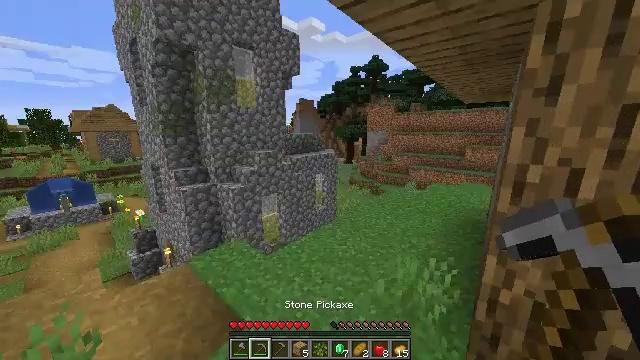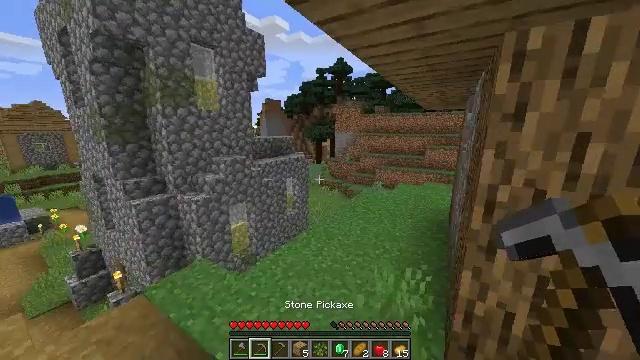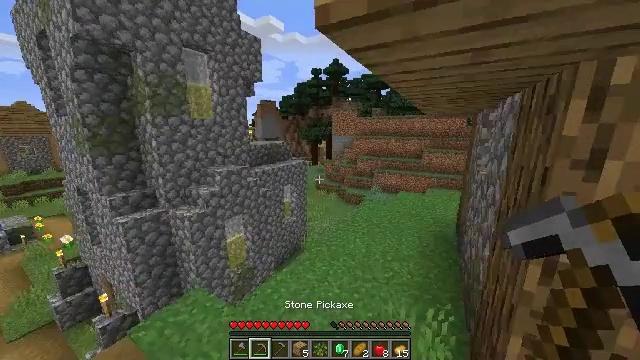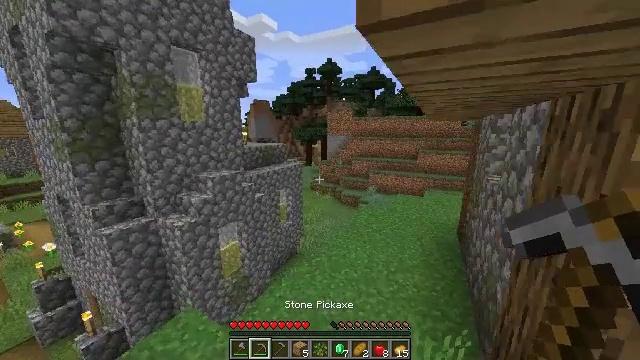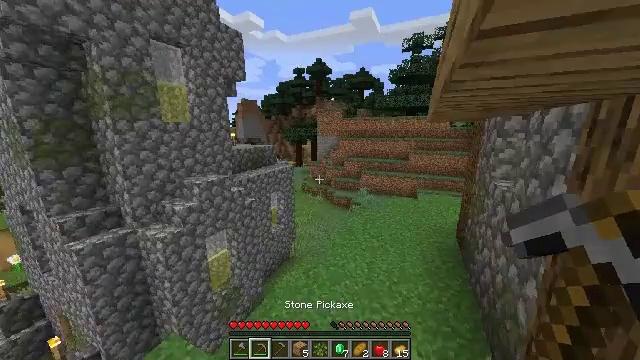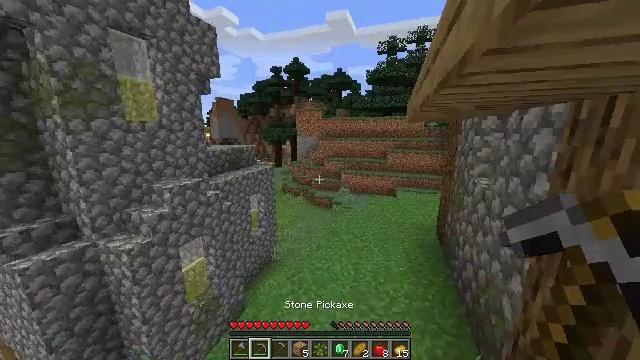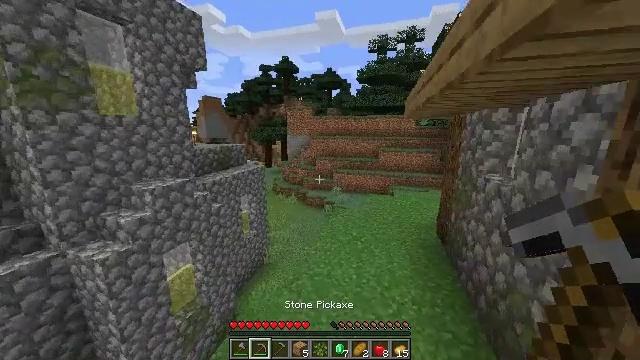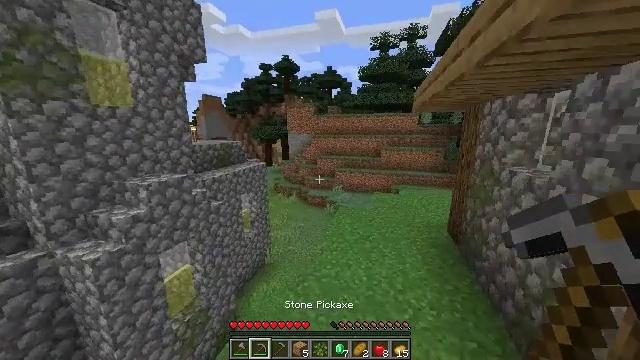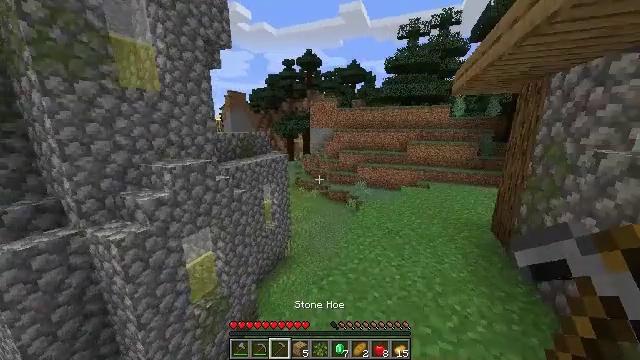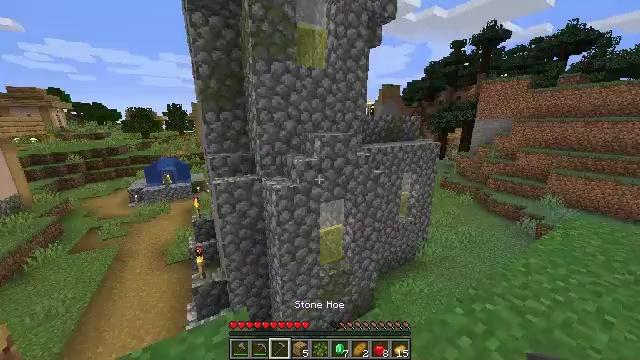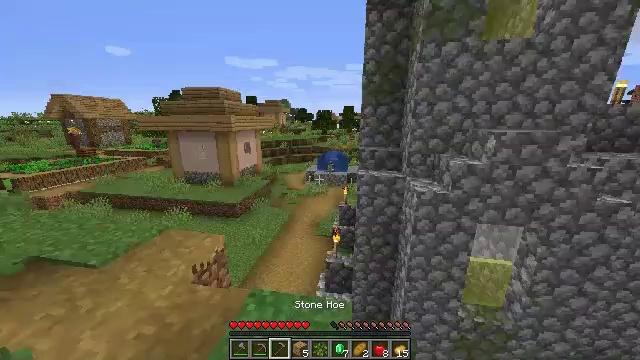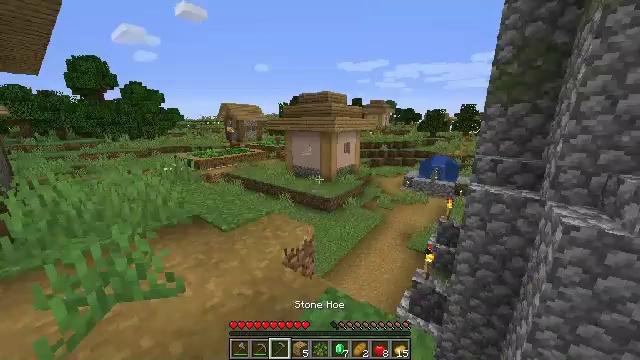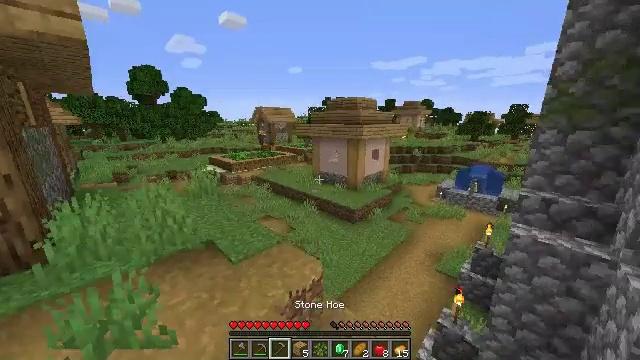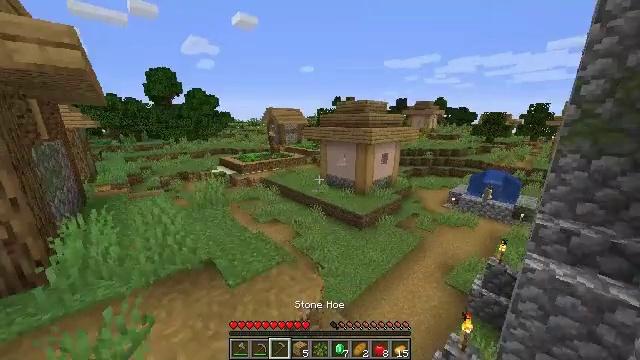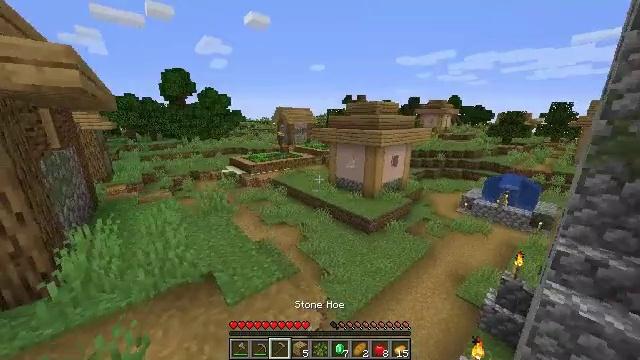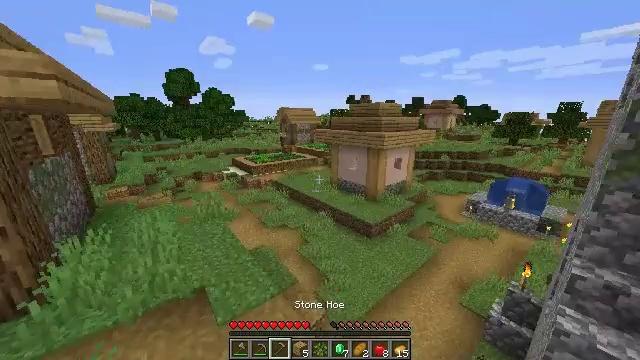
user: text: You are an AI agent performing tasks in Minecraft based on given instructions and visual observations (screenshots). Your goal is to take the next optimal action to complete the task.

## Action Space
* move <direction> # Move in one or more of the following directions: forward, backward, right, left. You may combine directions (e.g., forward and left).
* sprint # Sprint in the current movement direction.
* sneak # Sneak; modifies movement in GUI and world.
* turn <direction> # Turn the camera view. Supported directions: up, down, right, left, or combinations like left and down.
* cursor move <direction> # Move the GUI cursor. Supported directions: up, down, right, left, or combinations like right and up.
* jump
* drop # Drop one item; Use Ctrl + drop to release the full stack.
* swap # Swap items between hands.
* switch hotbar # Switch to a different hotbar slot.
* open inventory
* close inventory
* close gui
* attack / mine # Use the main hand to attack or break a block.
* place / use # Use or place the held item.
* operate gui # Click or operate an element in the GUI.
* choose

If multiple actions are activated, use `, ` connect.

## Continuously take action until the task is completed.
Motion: motion action
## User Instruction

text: Break the composter to recycle it.
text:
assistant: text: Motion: move forward, sprint, turn right, jump
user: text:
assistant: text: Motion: move forward, sprint, turn right, jump
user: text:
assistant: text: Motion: move forward, sprint, turn right, jump
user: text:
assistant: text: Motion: move forward, sprint, turn right, jump
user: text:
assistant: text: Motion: move forward, sprint, turn right, jump
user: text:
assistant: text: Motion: move forward, sprint, turn right, jump
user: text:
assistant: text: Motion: move forward, sprint, jump
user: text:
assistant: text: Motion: move forward, sprint, turn left, jump
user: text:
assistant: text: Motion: move forward, sprint, turn left and down, jump
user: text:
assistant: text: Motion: move forward, sprint, turn left, jump
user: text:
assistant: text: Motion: move forward, sprint, turn left, jump
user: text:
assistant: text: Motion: move forward and move left, sprint, turn left, jump
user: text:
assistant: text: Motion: move forward and move left, sprint, turn left, jump
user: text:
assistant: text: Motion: move forward and move left, sprint, turn left, jump
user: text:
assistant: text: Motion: move forward and move left, sprint, jump
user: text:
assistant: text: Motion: move forward and move left, sprint, turn left, jump
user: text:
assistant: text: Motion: move forward and move left, sprint, turn left, jump
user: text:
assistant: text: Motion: move forward and move left, sprint, turn left, jump
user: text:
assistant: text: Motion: move forward and move left, sprint, turn left, jump
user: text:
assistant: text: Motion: move forward and move left, sprint, jump
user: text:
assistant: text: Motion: move forward and move left, sprint, jump
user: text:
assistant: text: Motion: move forward and move left, sprint, jump
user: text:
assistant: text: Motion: move forward and move left, sprint, jump
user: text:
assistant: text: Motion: move forward, sprint, jump
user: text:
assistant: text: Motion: move forward, sprint, jump
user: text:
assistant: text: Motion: move forward, sprint, jump
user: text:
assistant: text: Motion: move forward, sprint, turn left, jump
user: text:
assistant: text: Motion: move forward, sprint, turn left, jump
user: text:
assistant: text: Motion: move forward and move left, sprint, turn left, jump
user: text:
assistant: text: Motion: move forward and move left, sprint, jump